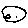
Label: moon